Question:
I have 2 rows on our form that must be repeated 4 different times.
So, rather than show 8 rows, at same time, is it possible to show first 2 rows with a button that says, "Add additional rows"
If a user clicks the button, 2 rows are automatically added.
From the code below, each code beginning with ...and ends with displays 4 times.
The 2 rows display 8 times combined
The rows don't always get filled. So, it will be nice to have the users click a button to add additional 2 rows if needed.
I have a js that can add one row but I can't get it to add 2 at same time.
Here is how the code with ... I am trying to add automatically looks like.
'''
<script type='text/javascript'>//<![CDATA[
$(window).load(function () {
var index = 1;
$(document).ready(function () {
$("#more").click(function () {
addRow(1)
//alert($("#form1").html()); Uncomment to view updated form html
});
});
function addRow(rowCount) {
for (i = 0; i < rowCount; i++) {
index = index + 1;
$("#form1").append($("#template").html().replace(/_1/g, "_" + index));
}
}
});//]]>
</script>
<div id="template">
<table border="1" bordercolor="black" cellspacing="0">
<tr>
<td>
<table style="border-top-width:2px;border-top-style:solid;border-top-color:#000000">
<tr valign="top">
<td valign="middle" style="font-size:large;font-weight:bold;" class="style4"></td>
<td style="width:105px;border-right-width:2px;border-right-style:solid;border-right-color:#000000">
Line #<br />
<asp:TextBox ID="TextBox24" runat="server" Width="25px" />
</td>
<td style="width:135px;border-right-width:2px;border-right-style:solid;border-right-color:#000000">
Code<br />
<asp:TextBox ID="TextBox38" runat="server" Width="25px" />
</td>
<td style="width:125px;border-right-width:2px;border-right-style:solid;border-right-color:#000000">
Document Reference<br />
<asp:TextBox ID="TextBox25" runat="server" Width="45px" />
</td>
<td style="width:105px;border-right-width:2px;border-right-style:solid;border-right-color:#000000">
Line<br />
<asp:TextBox ID="TextBox26" runat="server" Width="25px" />
</td>
<td style="width:115px;border-right-width:2px;border-right-style:solid;border-right-color:#000000">
PC COMM LN<br />
<asp:TextBox ID="TextBox27" runat="server" Width="25px" />
</td>
<td style="width:115px;border-right-width:2px;border-right-style:solid;border-right-color:#000000">
Vendor Invoice #<br />
<asp:TextBox ID="TextBox28" runat="server" Width="85px" />
</td>
<td style="width:105px;border-right-width:2px;border-right-style:solid;border-right-color:#000000">
Fund<br />
<asp:DropDownList id="txtfund" runat="server"></asp:DropDownList>
</td>
<td style="width:105px;border-right-width:2px;border-right-style:solid;border-right-color:#000000">
Agency<br />
<asp:DropDownList id="txtagency" runat="server"></asp:DropDownList>
</td>
<td style="width:105px;border-right-width:2px;border-right-style:solid;border-right-color:#000000">
Org.<br />
<asp:DropDownList id="txtorg" runat="server"></asp:DropDownList>
</td>
<td style="width:105px;border-right-width:2px;border-right-style:solid;border-right-color:#000000">
Sub<br />
<asp:TextBox ID="TextBox32" runat="server" Width="25px" />
</td>
<td style="width:105px;border-right-width:2px;border-right-style:solid;border-right-color:#000000">
Activity<br />
<asp:TextBox ID="TextBox33" runat="server" Width="25px" />
</td>
<td style="width:105px;border-right-width:2px;border-right-style:solid;border-right-color:#000000">
Object<br />
<asp:TextBox ID="TextBox34" runat="server" Width="25px" />
</td>
<td style="width:115px;border-right-width:2px;border-right-style:solid;border-right-color:#000000">
Sub<br />
<asp:TextBox ID="TextBox35" runat="server" Width="25px" />
</td>
<td style="width:115px;border-right-width:2px;border-right-style:solid;border-right-color:#000000">
Rev Source<br />
<asp:TextBox ID="TextBox36" runat="server" Width="25px" />
</td>
<td style="width:105px;">
Sub<br />
<asp:TextBox ID="TextBox37" runat="server" Width="25px" />
</td>
</tr>
</table>
<table style="border-top-width:2px;border-top-style:solid;border-top-color:#000000">
<tr valign="top">
<td valign="middle" style="font-size:large;font-weight:bold;" class="style4"></td>
<td style="width:105px;border-right-width:2px;border-right-style:solid;border-right-color:#000000">
<br /><br />Job #<br />
<asp:TextBox ID="TextBox39" runat="server" Width="45px" />
</td>
<td style="width:135px;border-right-width:2px;border-right-style:solid;border-right-color:#000000">
<br />
Rept<br />Category<br />
<asp:TextBox ID="TextBox40" runat="server" Width="25px" />
</td>
<td style="width:105px;border-right-width:2px;border-right-style:solid;border-right-color:#000000">
<br /><br />BS Acct<br />
<asp:TextBox ID="TextBox41" runat="server" Width="25px" />
</td>
<td style="width:105px;border-right-width:2px;border-right-style:solid;border-right-color:#000000">
<br /><br /> DISC<br />
<asp:TextBox ID="TextBox42" runat="server" Width="25px" />
</td>
<td style="width:105px;border-right-width:2px;border-right-style:solid;border-right-color:#000000">
<br />Description (30) Spaces<br />
<asp:TextBox ID="TextBox403" runat="server" onKeyUp="javascript:Count(this,30);" onChange="javascript:Count(this,30);" TextMode="MultiLine" Columns="30" Rows="2" />
</td>
<td style="width:105px;border-right-width:2px;border-right-style:solid;border-right-color:#000000">
<br /><br />Quant.<br />
<asp:TextBox ID="TextBox44" runat="server" Width="25px" />
</td>
<td style="width:105px;border-right-width:2px;border-right-style:solid;border-right-color:#000000">
<br /><br /> Amount<br />
<asp:TextBox ID="TextBox45" runat="server" Width="55px" />
</td>
<td style="width:105px;border-right-width:2px;border-right-style:solid;border-right-color:#000000">
Inc<br />/<br />Dec<br />
<asp:TextBox ID="TextBox46" runat="server" Width="25px" />
</td>
<td style="width:105px;">
P<br />/<br />F<br />
<asp:TextBox ID="TextBox47" runat="server" Width="25px" />
</td>
</tr>
</table>
</td>
</tr>
</table>
</div>
<a href="#" id="more">Add More Rows</a>
<div class="noprint" style="border-top-width:2px;border-top-style:solid;border-top-color:#000000"">
<asp:Button runat="server" ID="btnSAP" Text="Save" OnClientClick=" return validate()" />
<asp:Button ID="btnClear" OnClick="ClearFilter" height="27px" Text="Reset" runat="server" class="btn" />
<asp:Button runat="server" ID="btnCancel" Text="Exit Form" />
<!-- Results -->
<asp:Label ID="lblResult" style ="font-weight:bold; font-size:large" runat="server"></asp:Label>
</div>
</form>
'''
Here is a link to fiddle created by Mohammed(thanks)
<URL>
I also found this example:
<URL>
If I duplicate the ...
I am close to what I am looking for. Problem is I have many more .. and wouldn't know where to start and stop.
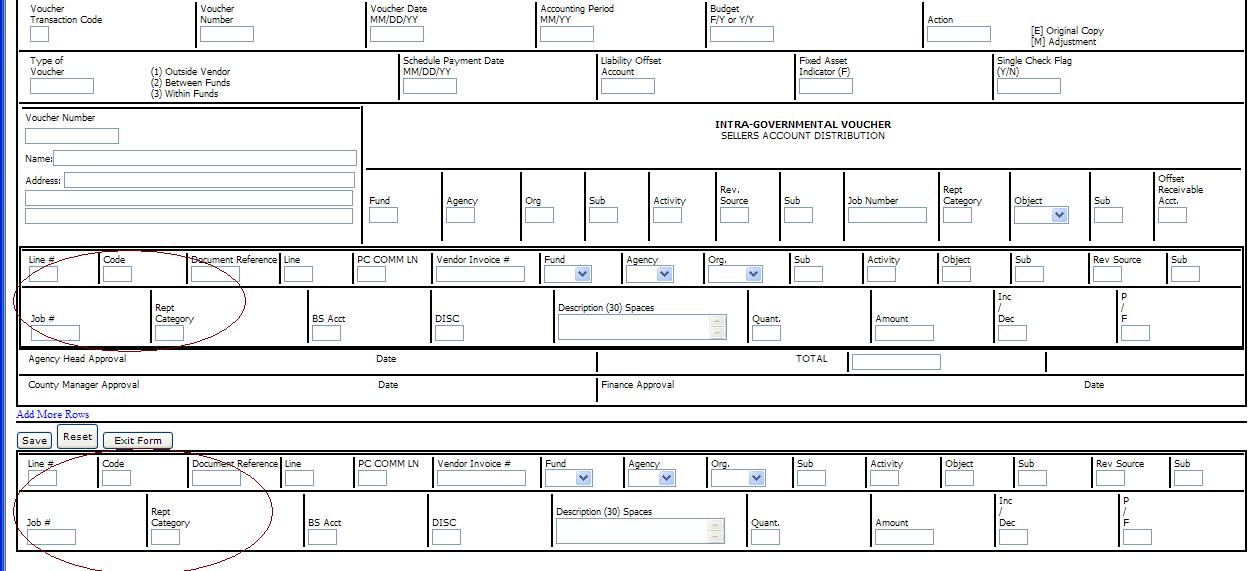
Answer: Take a look at this fiddle here:
<URL>
it should help.!
'''
<div id="template">
<table border="1" bordercolor="black" cellspacing="0">
<tr>
<td>
<table style="border-top-width:2px;border-top-style:solid;border-top-color:#000000">
<tr valign="top">
<td valign="middle" style="font-size:large;font-weight:bold;" class="style4"></td>
<td style="width:105px;border-right-width:2px;border-right-style:solid;border-right-color:#000000">
Line #<br />
<asp:TextBox ID="TextBox24" runat="server" Width="25px" />
</td>
<td style="width:135px;border-right-width:2px;border-right-style:solid;border-right-color:#000000">
Code<br />
<asp:TextBox ID="TextBox38" runat="server" Width="25px" />
</td>
<td style="width:125px;border-right-width:2px;border-right-style:solid;border-right-color:#000000">
Document Reference<br />
<asp:TextBox ID="TextBox25" runat="server" Width="45px" />
</td>
<td style="width:105px;border-right-width:2px;border-right-style:solid;border-right-color:#000000">
Line<br />
<asp:TextBox ID="TextBox26" runat="server" Width="25px" />
</td>
<td style="width:115px;border-right-width:2px;border-right-style:solid;border-right-color:#000000">
PC COMM LN<br />
<asp:TextBox ID="TextBox27" runat="server" Width="25px" />
</td>
<td style="width:115px;border-right-width:2px;border-right-style:solid;border-right-color:#000000">
Vendor Invoice #<br />
<asp:TextBox ID="TextBox28" runat="server" Width="85px" />
</td>
<td style="width:105px;border-right-width:2px;border-right-style:solid;border-right-color:#000000">
Fund<br />
<asp:DropDownList id="txtfund" runat="server"></asp:DropDownList>
</td>
<td style="width:105px;border-right-width:2px;border-right-style:solid;border-right-color:#000000">
Agency<br />
<asp:DropDownList id="txtagency" runat="server"></asp:DropDownList>
</td>
<td style="width:105px;border-right-width:2px;border-right-style:solid;border-right-color:#000000">
Org.<br />
<asp:DropDownList id="txtorg" runat="server"></asp:DropDownList>
</td>
<td style="width:105px;border-right-width:2px;border-right-style:solid;border-right-color:#000000">
Sub<br />
<asp:TextBox ID="TextBox32" runat="server" Width="25px" />
</td>
<td style="width:105px;border-right-width:2px;border-right-style:solid;border-right-color:#000000">
Activity<br />
<asp:TextBox ID="TextBox33" runat="server" Width="25px" />
</td>
<td style="width:105px;border-right-width:2px;border-right-style:solid;border-right-color:#000000">
Object<br />
<asp:TextBox ID="TextBox34" runat="server" Width="25px" />
</td>
<td style="width:115px;border-right-width:2px;border-right-style:solid;border-right-color:#000000">
Sub<br />
<asp:TextBox ID="TextBox35" runat="server" Width="25px" />
</td>
<td style="width:115px;border-right-width:2px;border-right-style:solid;border-right-color:#000000">
Rev Source<br />
<asp:TextBox ID="TextBox36" runat="server" Width="25px" />
</td>
<td style="width:105px;">
Sub<br />
<asp:TextBox ID="TextBox37" runat="server" Width="25px" />
</td>
</tr>
</table>
<table style="border-top-width:2px;border-top-style:solid;border-top-color:#000000">
<tr valign="top">
<td valign="middle" style="font-size:large;font-weight:bold;" class="style4"></td>
<td style="width:105px;border-right-width:2px;border-right-style:solid;border-right-color:#000000">
<br /><br />Job #<br />
<asp:TextBox ID="TextBox39" runat="server" Width="45px" />
</td>
<td style="width:135px;border-right-width:2px;border-right-style:solid;border-right-color:#000000">
<br />
Rept<br />Category<br />
<asp:TextBox ID="TextBox40" runat="server" Width="25px" />
</td>
<td style="width:105px;border-right-width:2px;border-right-style:solid;border-right-color:#000000">
<br /><br />BS Acct<br />
<asp:TextBox ID="TextBox41" runat="server" Width="25px" />
</td>
<td style="width:105px;border-right-width:2px;border-right-style:solid;border-right-color:#000000">
<br /><br /> DISC<br />
<asp:TextBox ID="TextBox42" runat="server" Width="25px" />
</td>
<td style="width:105px;border-right-width:2px;border-right-style:solid;border-right-color:#000000">
<br />Description (30) Spaces<br />
<asp:TextBox ID="TextBox403" runat="server" onKeyUp="javascript:Count(this,30);" onChange="javascript:Count(this,30);" TextMode="MultiLine" Columns="30" Rows="2" />
</td>
<td style="width:105px;border-right-width:2px;border-right-style:solid;border-right-color:#000000">
<br /><br />Quant.<br />
<asp:TextBox ID="TextBox44" runat="server" Width="25px" />
</td>
<td style="width:105px;border-right-width:2px;border-right-style:solid;border-right-color:#000000">
<br /><br /> Amount<br />
<asp:TextBox ID="TextBox45" runat="server" Width="55px" />
</td>
<td style="width:105px;border-right-width:2px;border-right-style:solid;border-right-color:#000000">
Inc<br />/<br />Dec<br />
<asp:TextBox ID="TextBox46" runat="server" Width="25px" />
</td>
<td style="width:105px;">
P<br />/<br />F<br />
<asp:TextBox ID="TextBox47" runat="server" Width="25px" />
</td>
</tr>
</table>
</td>
</tr>
</table>
</div>
<table id="sometable">
<tbody>
</tbody>
</table>
<table id="anothertable">
<tr>
<td> some other table </td>
</tr>
</table>
<a href="#" id="more">Add More Rows</a>
<div class="noprint" style="border-top-width:2px;border-top-style:solid;border-top-color:#000000"">
</div>
<input type="submit" value="Save" />
<input type="reset" value="Reset" />
</form>
'''
Javascript code:
'''
<script type="text/javascript">
var index = 1;
$(document).ready(function () {
$("#more").click(function () {
addRow(1);
//alert($("#form1").html()); Uncomment to view updated form html
});
});
function addRow(rowCount) {
for (i = 0; i < rowCount; i++) {
index = index + 1;
$("#sometable").append($("#template").html().replace(/_1/g, "_" + index));
}
}
</script>
'''